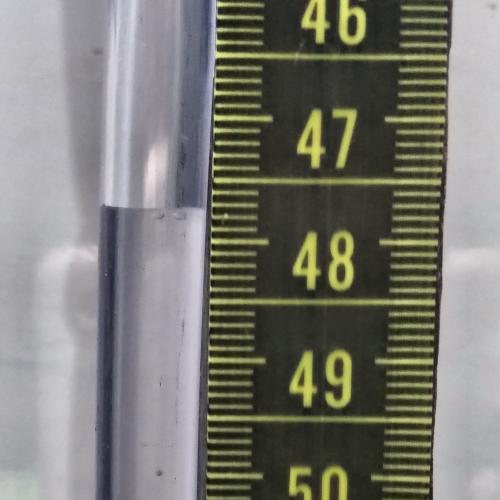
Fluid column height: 47.7 cm